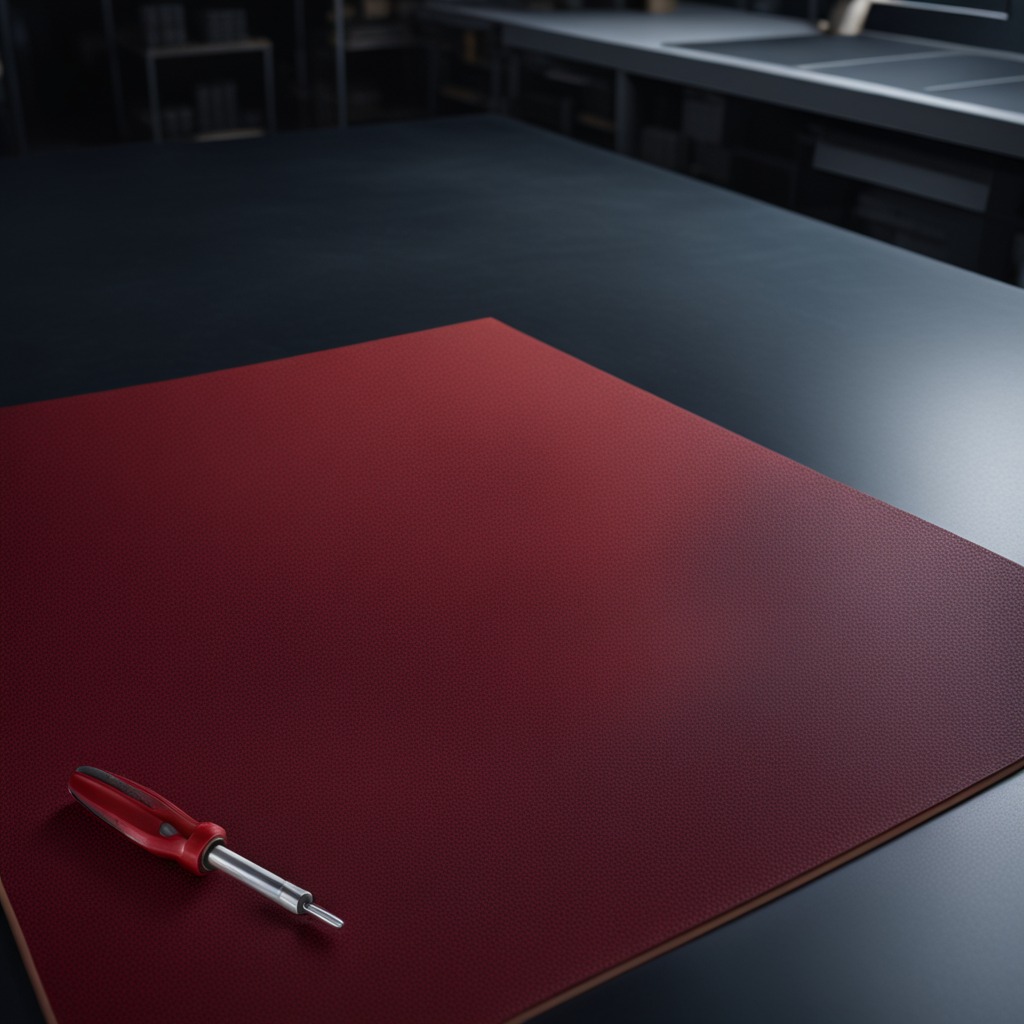
A screwdriver lies on the clean granite tabletop covered with a red rubber mat inside a workshop at night dim ambient light soft shadows worn but beneath the mat.